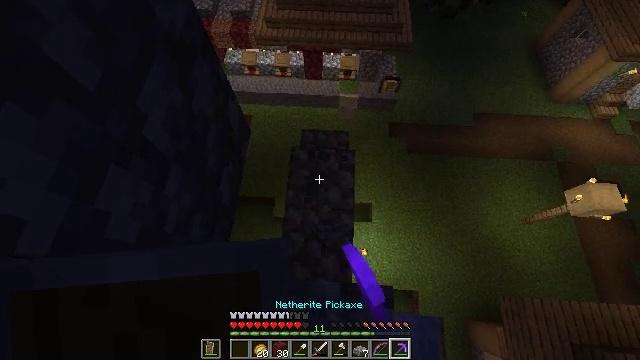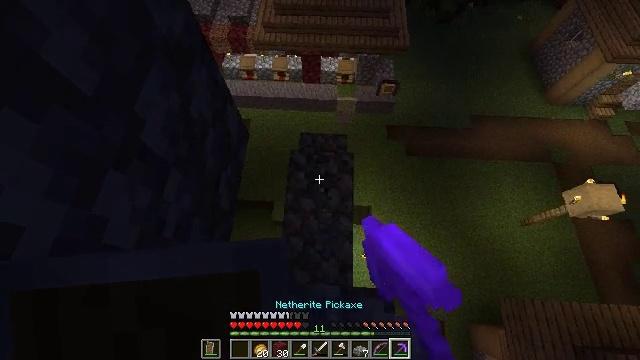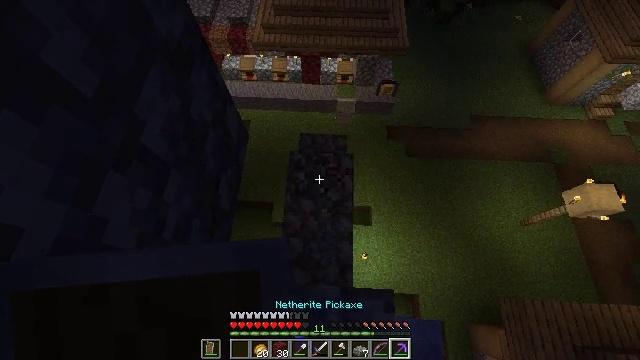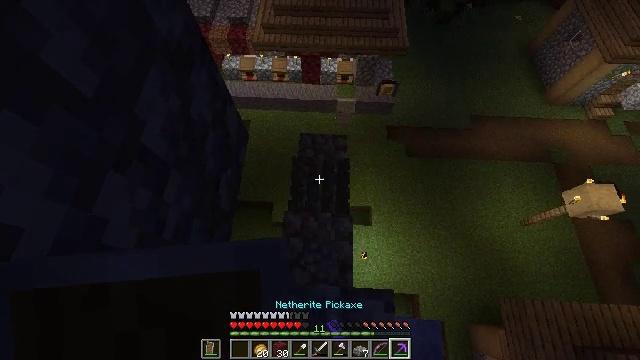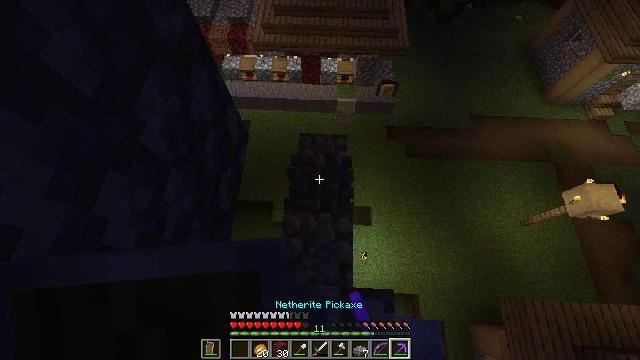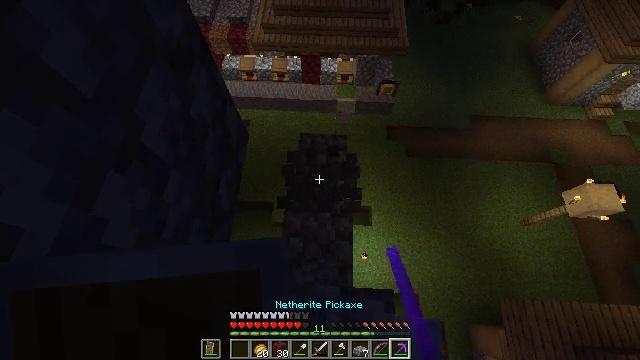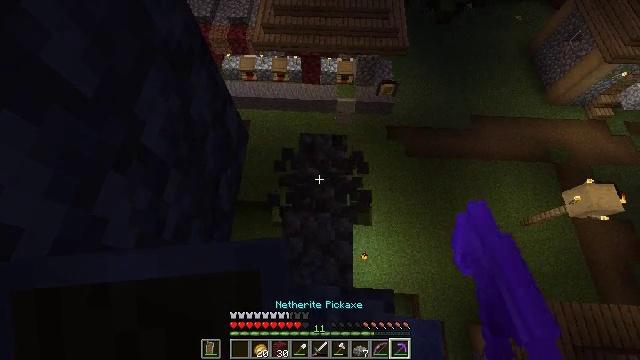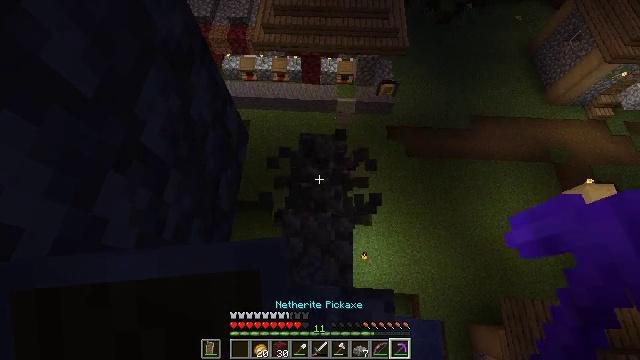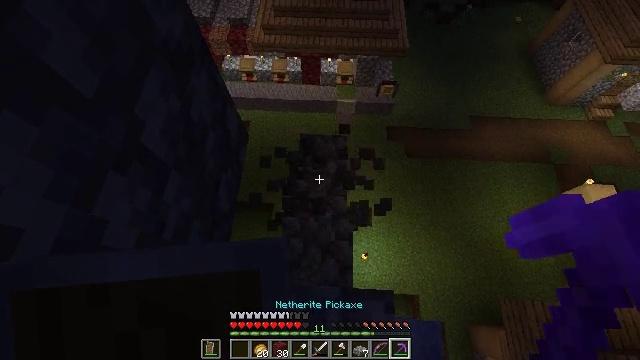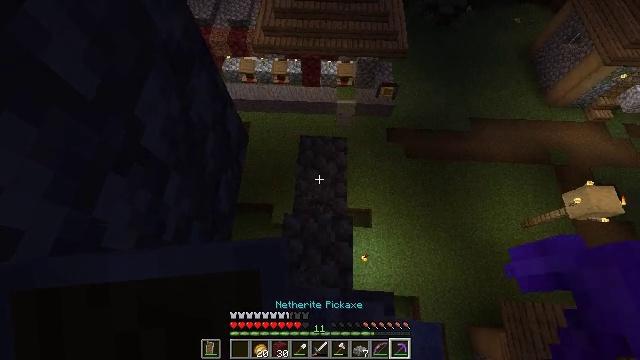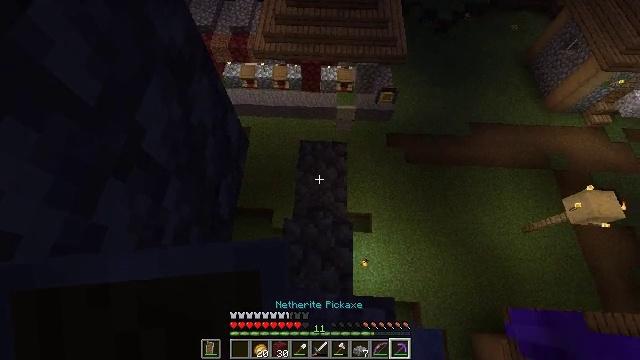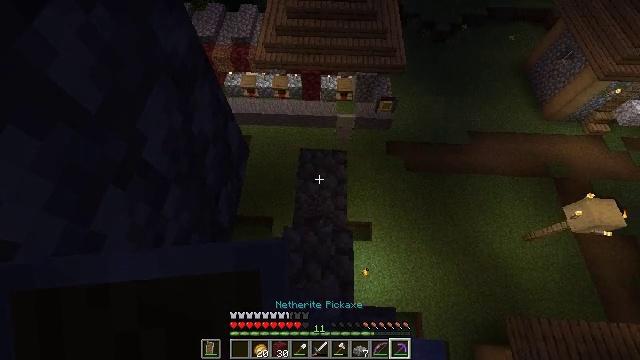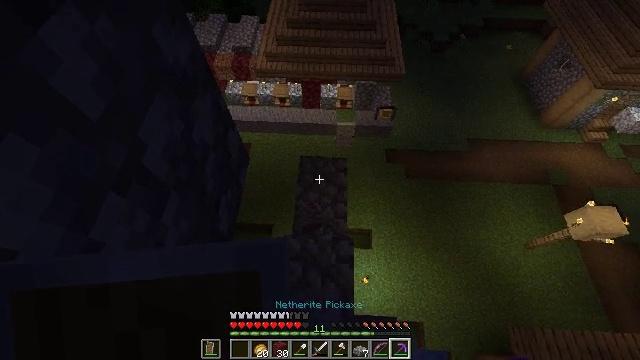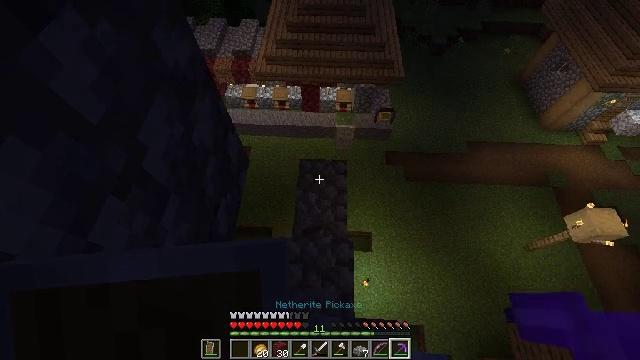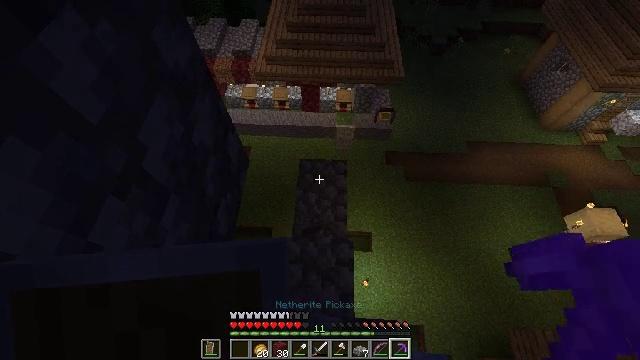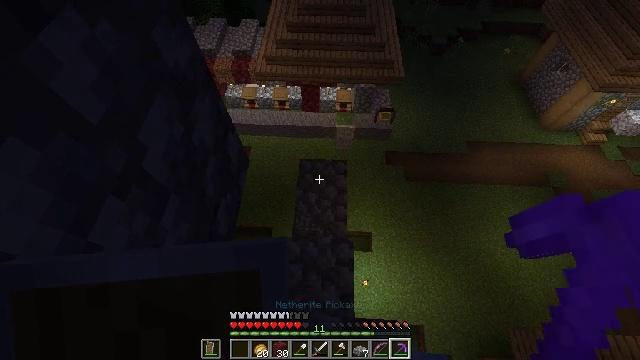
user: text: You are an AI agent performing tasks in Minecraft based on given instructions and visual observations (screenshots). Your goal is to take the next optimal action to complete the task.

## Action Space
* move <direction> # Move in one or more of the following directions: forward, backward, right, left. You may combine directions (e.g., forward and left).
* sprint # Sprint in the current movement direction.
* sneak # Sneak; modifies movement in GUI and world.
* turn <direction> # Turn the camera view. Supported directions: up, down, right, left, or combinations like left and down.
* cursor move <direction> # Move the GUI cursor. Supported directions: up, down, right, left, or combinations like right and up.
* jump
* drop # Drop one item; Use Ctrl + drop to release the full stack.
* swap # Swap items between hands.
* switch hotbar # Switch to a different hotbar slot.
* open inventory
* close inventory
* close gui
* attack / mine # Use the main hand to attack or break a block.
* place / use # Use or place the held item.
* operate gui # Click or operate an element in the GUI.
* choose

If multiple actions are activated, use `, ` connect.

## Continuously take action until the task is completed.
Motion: motion action
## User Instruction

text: Mine cobblestone to craft tools and furnaces.
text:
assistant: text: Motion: attack / mine
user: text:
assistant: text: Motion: attack / mine
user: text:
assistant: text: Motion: attack / mine
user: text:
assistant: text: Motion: attack / mine
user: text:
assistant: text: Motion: attack / mine
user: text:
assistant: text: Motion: attack / mine
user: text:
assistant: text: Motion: attack / mine
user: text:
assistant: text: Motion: attack / mine
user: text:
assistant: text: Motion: attack / mine
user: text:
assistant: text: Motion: turn up, attack / mine
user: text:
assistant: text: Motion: turn up, attack / mine
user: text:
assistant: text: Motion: turn up, attack / mine
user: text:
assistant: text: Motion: attack / mine
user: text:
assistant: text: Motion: attack / mine
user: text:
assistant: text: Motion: attack / mine
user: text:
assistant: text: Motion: attack / mine
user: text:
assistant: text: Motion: attack / mine
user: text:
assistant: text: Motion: attack / mine
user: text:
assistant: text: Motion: attack / mine
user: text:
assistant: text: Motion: attack / mine
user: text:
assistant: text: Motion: attack / mine
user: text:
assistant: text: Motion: attack / mine
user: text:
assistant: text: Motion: attack / mine
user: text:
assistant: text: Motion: attack / mine
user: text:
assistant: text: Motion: no_op
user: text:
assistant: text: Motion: turn right and down
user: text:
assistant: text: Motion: turn down
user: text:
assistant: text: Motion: turn down
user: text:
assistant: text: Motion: turn down
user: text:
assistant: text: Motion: no_op